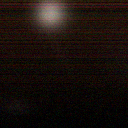
Screen state: off